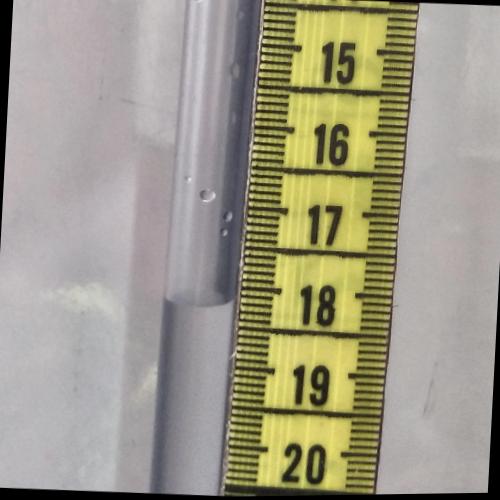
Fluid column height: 18.2 cm